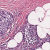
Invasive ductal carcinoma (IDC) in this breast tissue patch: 1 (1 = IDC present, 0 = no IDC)